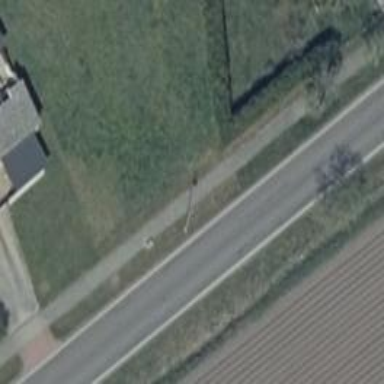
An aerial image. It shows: Secondary road with asphalt surface.